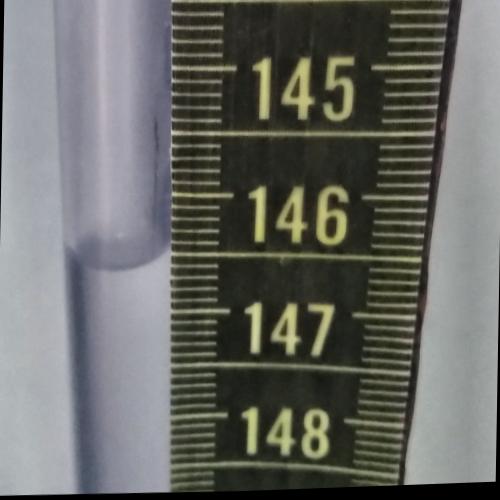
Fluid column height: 146.5 cm